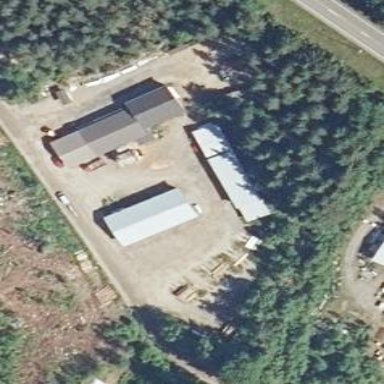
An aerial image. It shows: Industrial area that houses sawmill.